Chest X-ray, AP view. Patient: 21 years old, sex M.
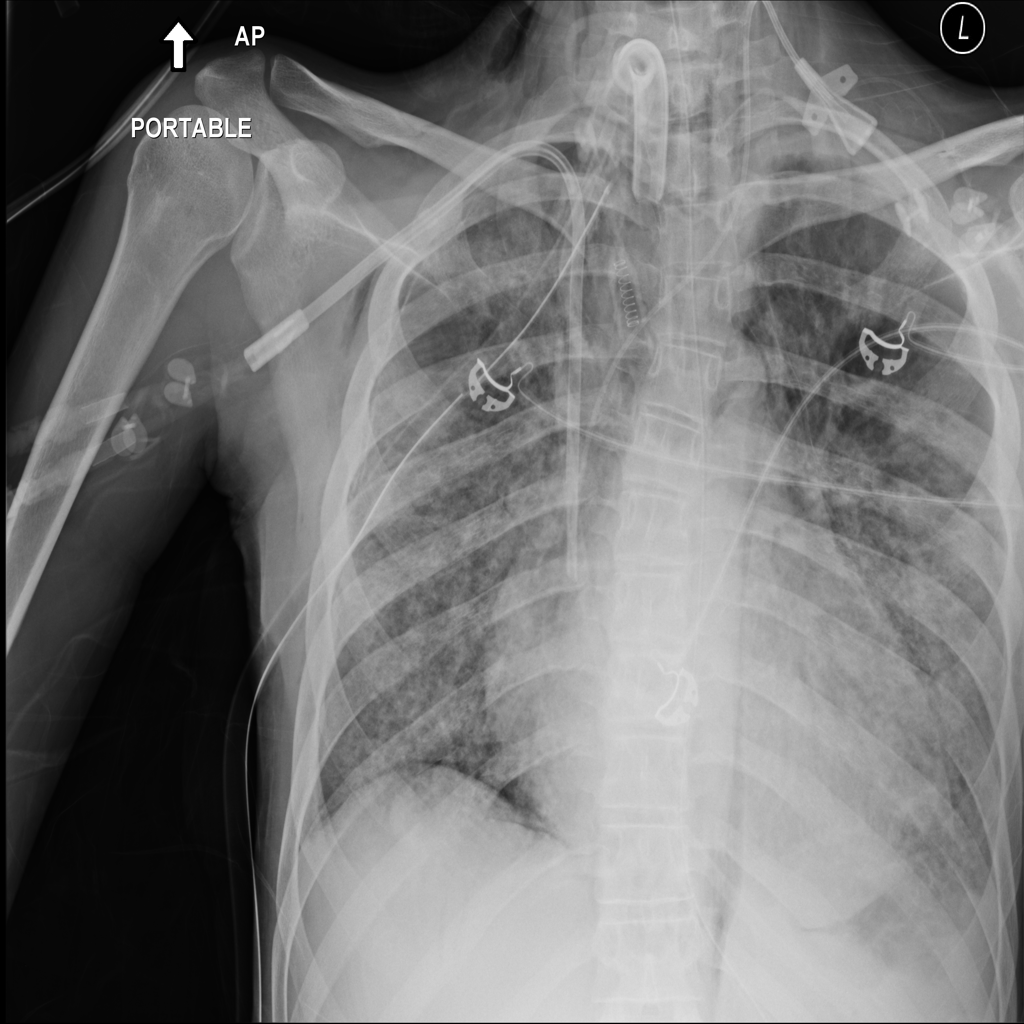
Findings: Infiltration, Nodule, Pneumothorax